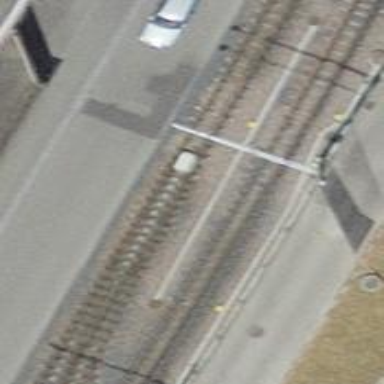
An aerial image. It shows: Railway switch.